Interaction volume radius: 5 \u00c5
Interaction volume height: 40 \u00c5
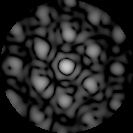
Disorder parameter: 0.3828